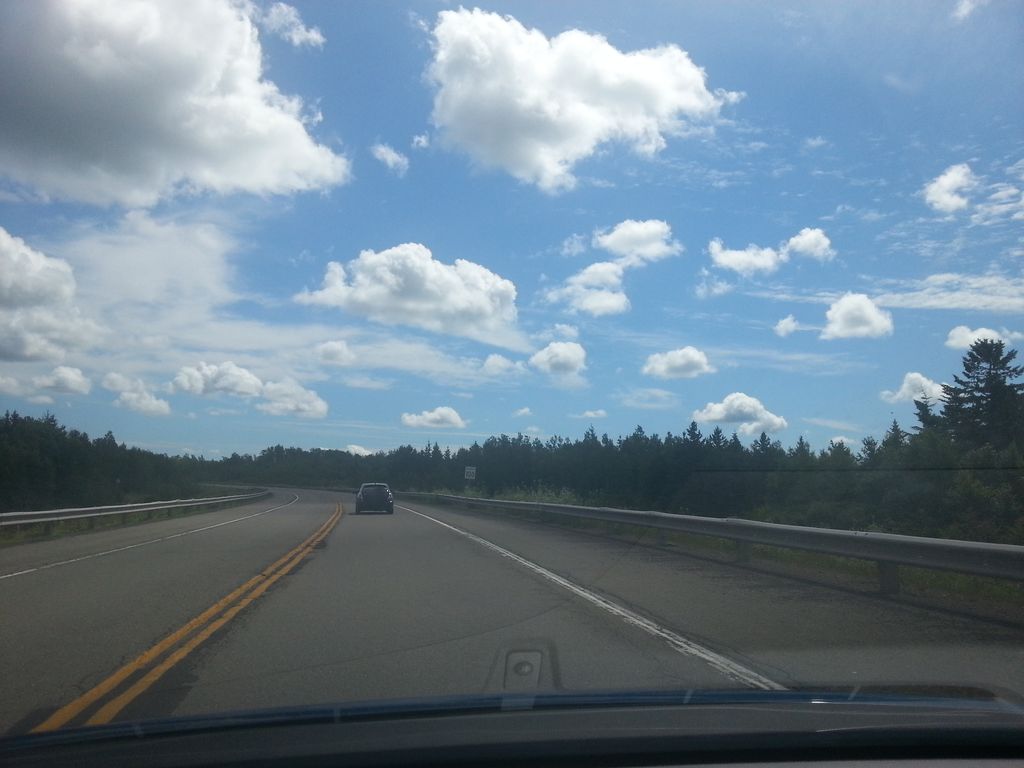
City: charlottetown